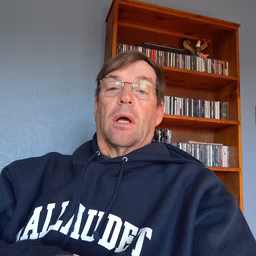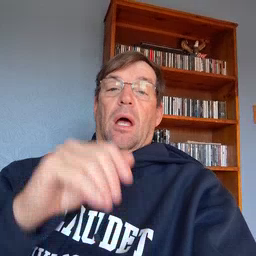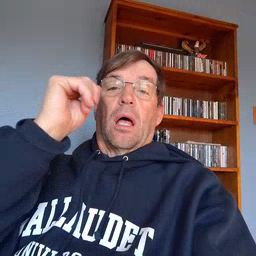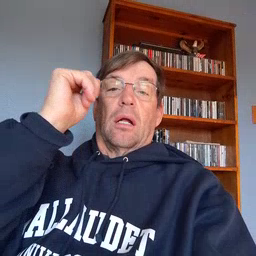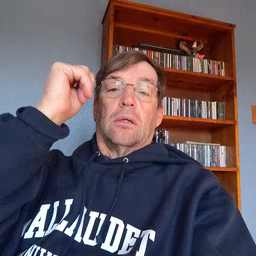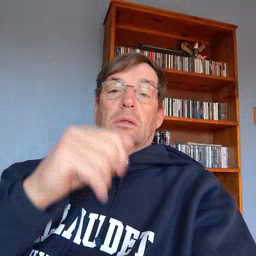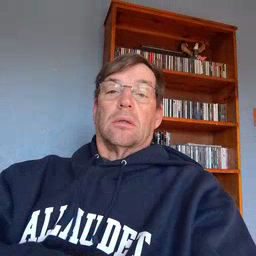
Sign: aunt